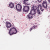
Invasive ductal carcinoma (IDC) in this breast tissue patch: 0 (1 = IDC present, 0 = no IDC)